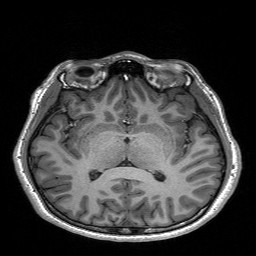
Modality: T1w
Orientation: coronal
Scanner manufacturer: siemens
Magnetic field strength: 3 T
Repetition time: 2.3 s
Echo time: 0.00197 s